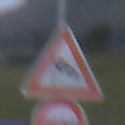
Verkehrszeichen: SeitenwindVonLinks
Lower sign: Ueberholverbot
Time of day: SunriseSunset
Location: Outdoor (Nature)
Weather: PartlyCloudy
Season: NotSpecified
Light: Natural